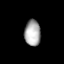
Tissue: lung
Cell type: Epithelial cells
Senescence score: 0.5732
Nuclear area (px): 411
Mean DAPI intensity: 167.954